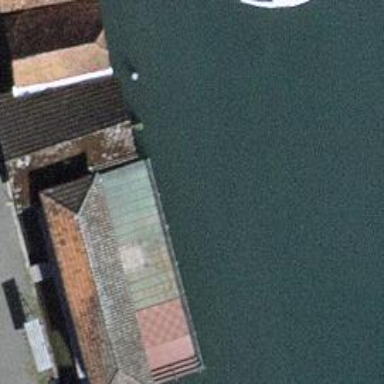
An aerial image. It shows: Boathouse.